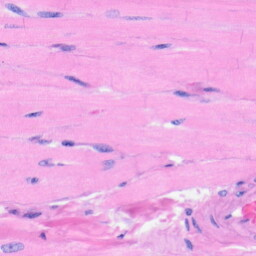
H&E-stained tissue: Heart